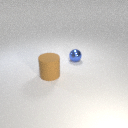
large brown rubber cylinder in front of small blue metal sphere